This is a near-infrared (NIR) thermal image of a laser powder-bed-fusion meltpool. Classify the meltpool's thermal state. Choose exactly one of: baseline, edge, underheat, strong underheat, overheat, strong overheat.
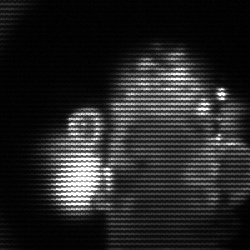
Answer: strong underheat